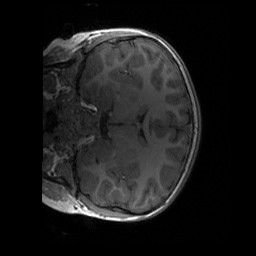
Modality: T1w
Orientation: coronal
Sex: male
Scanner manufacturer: siemens
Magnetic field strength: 3 T
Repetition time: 1.9 s
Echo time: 0.00243 s